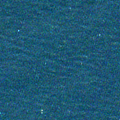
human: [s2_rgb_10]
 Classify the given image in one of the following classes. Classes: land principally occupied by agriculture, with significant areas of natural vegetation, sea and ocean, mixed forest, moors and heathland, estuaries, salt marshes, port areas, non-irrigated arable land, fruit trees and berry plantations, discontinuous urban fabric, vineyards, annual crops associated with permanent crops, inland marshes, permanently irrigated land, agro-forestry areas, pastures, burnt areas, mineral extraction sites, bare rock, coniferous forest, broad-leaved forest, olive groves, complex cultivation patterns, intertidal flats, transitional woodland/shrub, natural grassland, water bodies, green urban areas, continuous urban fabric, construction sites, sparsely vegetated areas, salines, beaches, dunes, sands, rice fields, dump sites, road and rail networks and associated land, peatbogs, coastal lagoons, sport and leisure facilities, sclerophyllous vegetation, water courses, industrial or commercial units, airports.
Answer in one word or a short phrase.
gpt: sea and ocean